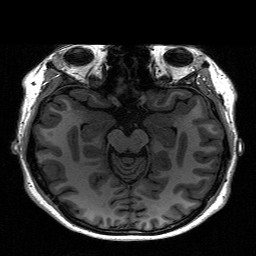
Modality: T1w
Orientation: coronal